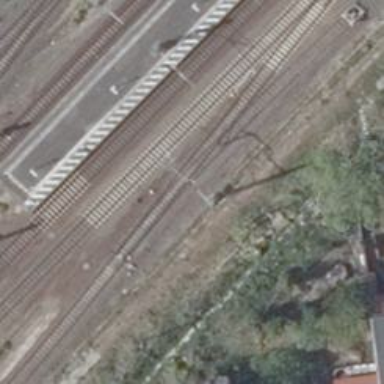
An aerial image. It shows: Railway signal.